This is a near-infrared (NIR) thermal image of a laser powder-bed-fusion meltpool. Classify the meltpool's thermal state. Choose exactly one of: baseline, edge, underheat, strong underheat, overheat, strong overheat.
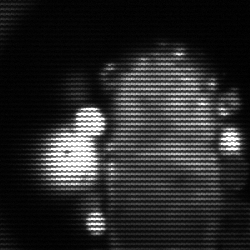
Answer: strong underheat